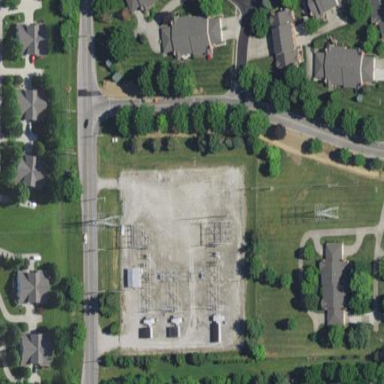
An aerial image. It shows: Power substation.